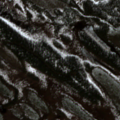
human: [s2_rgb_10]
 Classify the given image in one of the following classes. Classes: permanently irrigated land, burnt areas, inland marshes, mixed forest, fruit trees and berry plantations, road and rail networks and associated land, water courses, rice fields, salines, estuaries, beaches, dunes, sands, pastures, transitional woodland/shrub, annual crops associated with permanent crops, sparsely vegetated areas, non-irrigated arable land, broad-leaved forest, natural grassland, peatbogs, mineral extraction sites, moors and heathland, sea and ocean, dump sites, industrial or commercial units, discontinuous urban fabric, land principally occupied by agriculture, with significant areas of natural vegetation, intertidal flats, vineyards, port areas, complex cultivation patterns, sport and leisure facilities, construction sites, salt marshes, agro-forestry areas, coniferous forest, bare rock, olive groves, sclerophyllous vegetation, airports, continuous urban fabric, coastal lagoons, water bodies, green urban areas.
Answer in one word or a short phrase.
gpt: coniferous forest, transitional woodland/shrub, peatbogs